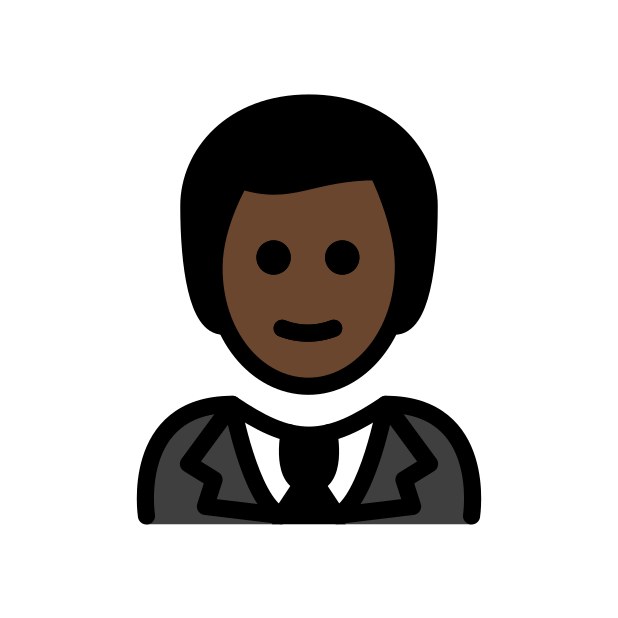
man in tuxedo: dark skin tone